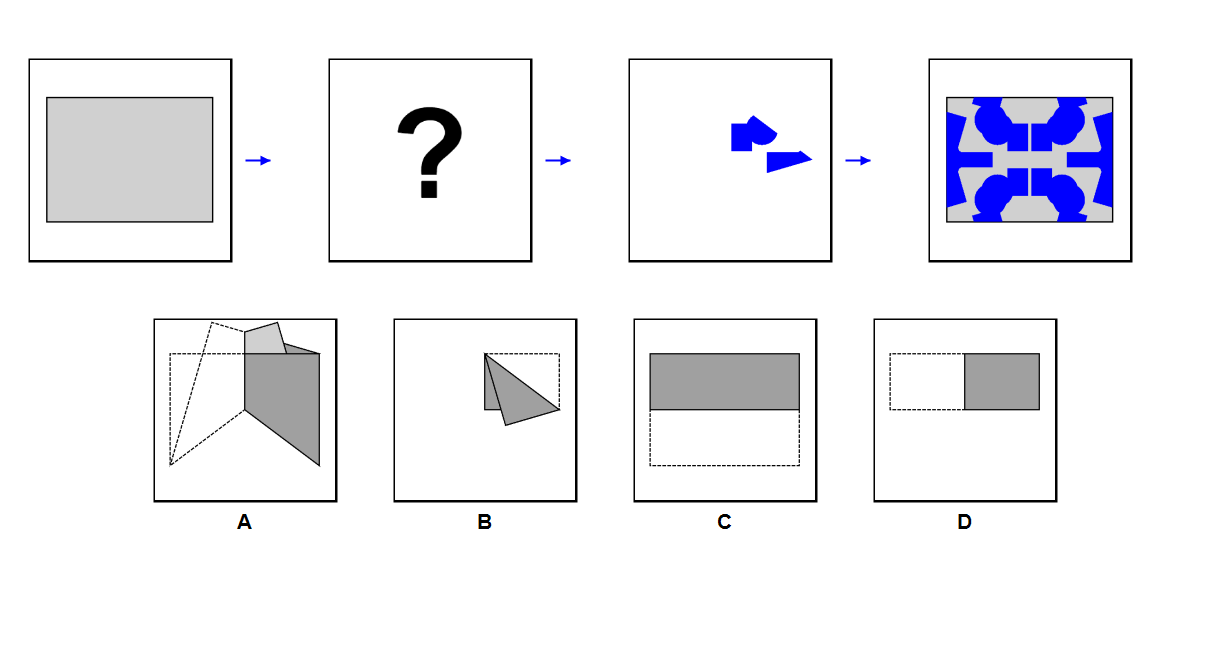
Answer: A